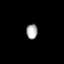
Tissue: prostate
Cell type: T cells
Senescence score: 0.7832
Nuclear area (px): 165
Mean DAPI intensity: 169.6